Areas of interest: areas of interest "Hui Gong Mausoleum"
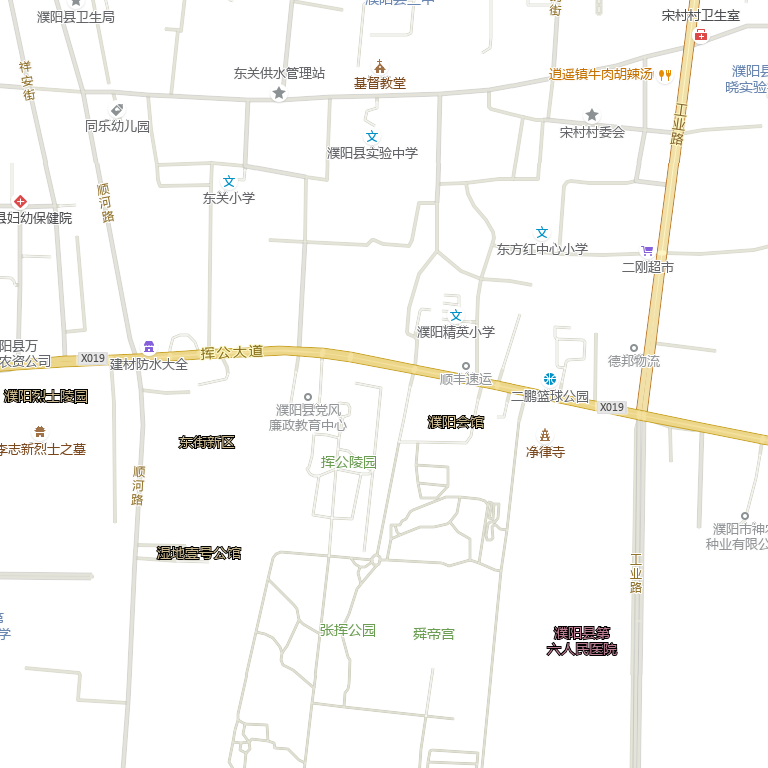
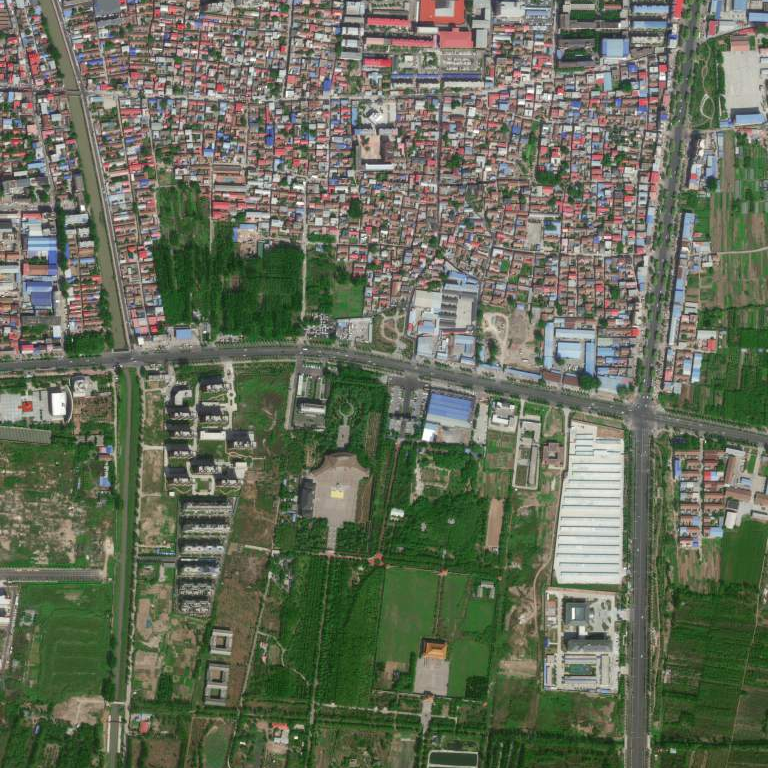